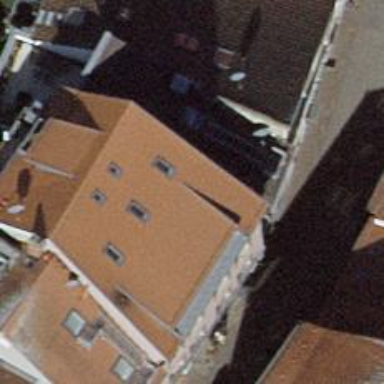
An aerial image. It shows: Bakery located in building.